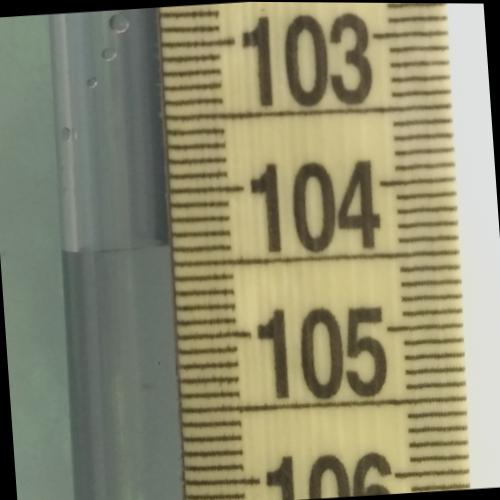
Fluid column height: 104.4 cm